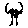
Label: tree